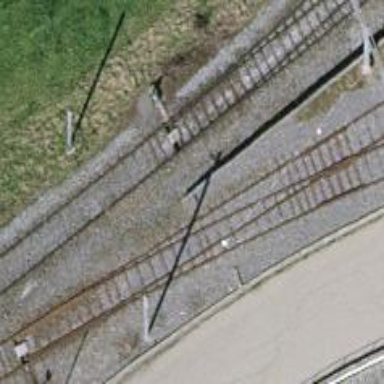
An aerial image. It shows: Railway switch.